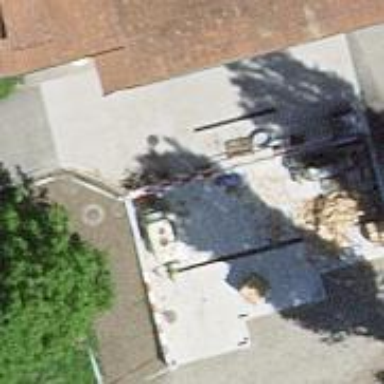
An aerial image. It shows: Farm shop.